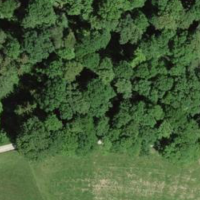
EUNIS habitat code: 44
Species observed at this site:
Salvia pratensis